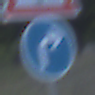
Verkehrszeichen: VorgeschriebeneFahrtrichtungRechts
Zusatzzeichen oben: Lichtzeichenanlage
Umgebung: Outdoor, Urban
Tageszeit: SunriseSunset
Wetter: Clear
Licht: Natural
Jahreszeit: NotSpecified
Kontrast: LowContrast